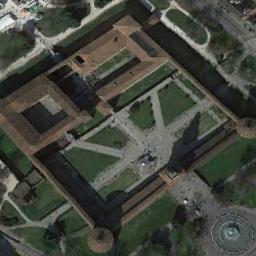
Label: palace